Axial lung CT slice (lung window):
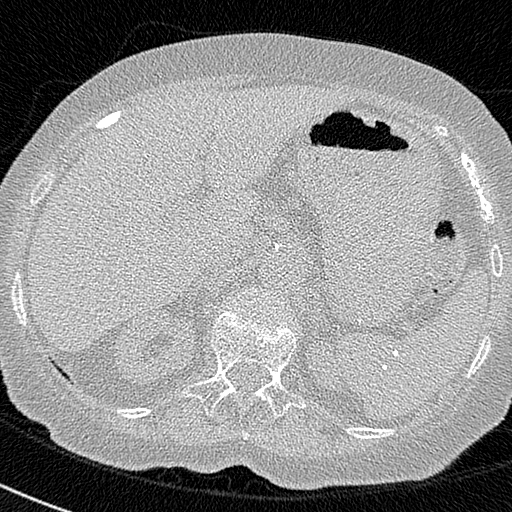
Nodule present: no